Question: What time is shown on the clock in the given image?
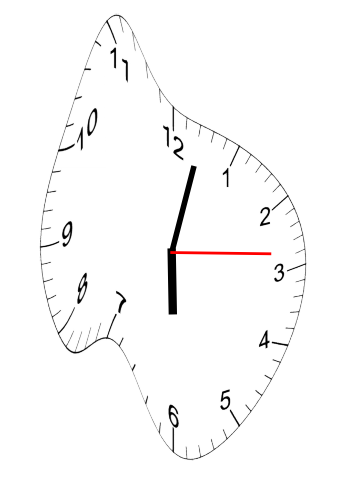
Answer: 06:02:14